Question: So I have normal HTML table and inside it I have textbox.
'''
<asp:TextBox runat="server" ID="txt1" CssClass="edit_mode_textbox" />
'''
When I lower the textbox width, it's fine, but is there another solution?
This is only in IE9 and IE8.
Thanks!

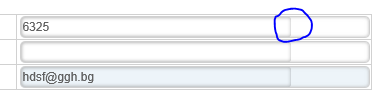
Answer: There is nothing wrong with your 'asp:textbox' or 'Table', its something wrong with background image you have set for this 'asp:textbox' in your CSS. It may be repeating or you have been using 2 images in background. I am not certain about it unless you paste your CSS class 'edit_mode_textbox'.
I hope this will answer your question, if yes please mark it as "answered".